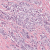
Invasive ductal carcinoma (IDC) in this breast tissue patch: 1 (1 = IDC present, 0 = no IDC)